Aerial crown-view tile of a tropical tree (Barro Colorado Island, Panama), acquired 20240716:
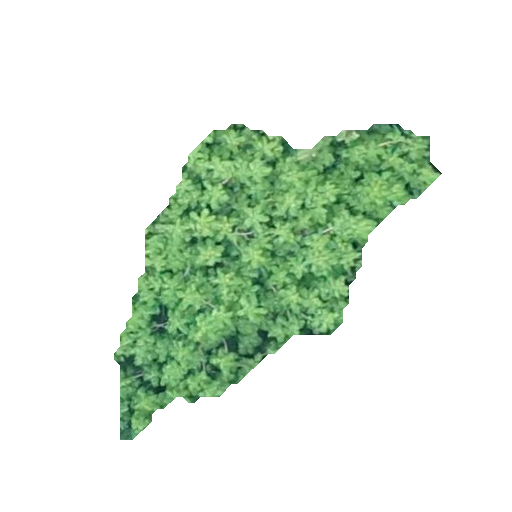
Species: Guarea guidonia
GBIF accepted scientific name: Guarea guidonia
Crown area: 85.88 m²